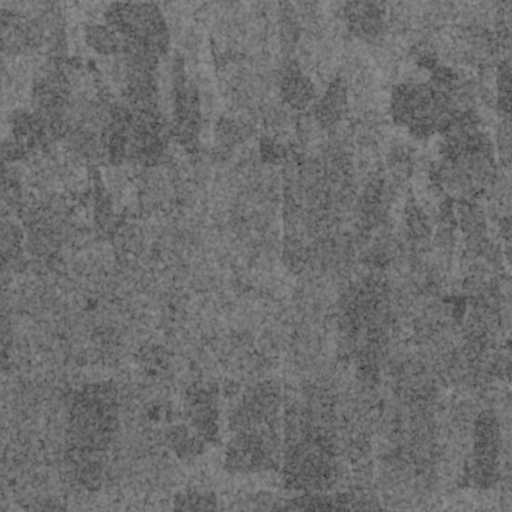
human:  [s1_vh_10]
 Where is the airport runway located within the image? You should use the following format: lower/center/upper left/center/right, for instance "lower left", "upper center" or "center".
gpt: The airport runway is located in the center right of the image.
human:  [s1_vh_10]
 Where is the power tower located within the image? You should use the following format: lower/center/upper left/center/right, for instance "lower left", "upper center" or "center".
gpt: The power tower is located in the upper of the image.
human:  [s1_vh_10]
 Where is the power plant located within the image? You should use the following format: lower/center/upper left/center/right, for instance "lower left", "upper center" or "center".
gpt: There is no power plant in the image.

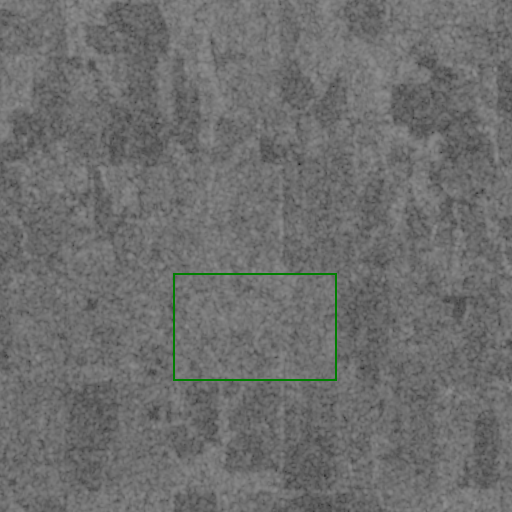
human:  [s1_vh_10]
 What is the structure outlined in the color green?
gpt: The structure outlined in green is a crop field.
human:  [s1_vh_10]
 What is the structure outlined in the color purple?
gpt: There is no purple outline.